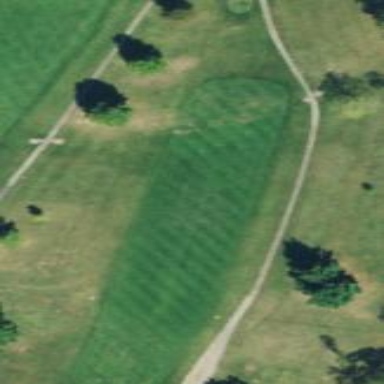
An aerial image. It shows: Lush grass fairway on golf course.